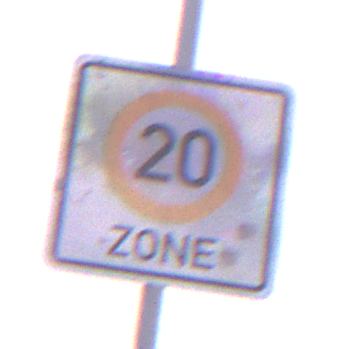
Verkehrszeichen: BeginnZone20
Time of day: SunriseSunset
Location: Outdoor (Nature)
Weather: PartlyCloudy
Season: NotSpecified
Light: Natural